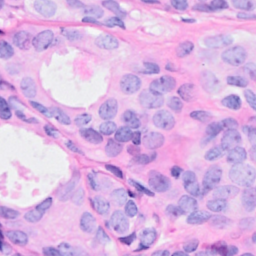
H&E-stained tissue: Breast